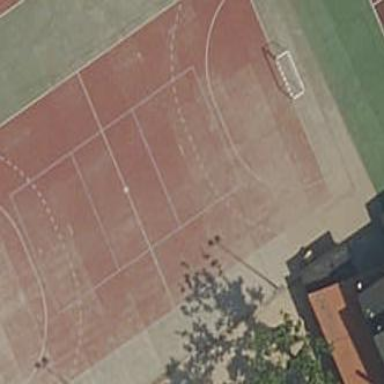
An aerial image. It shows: Handball pitch for leisure land.